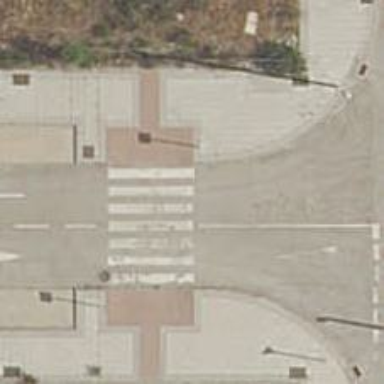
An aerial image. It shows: Unmarked crossing with zebra reference sign on the road.